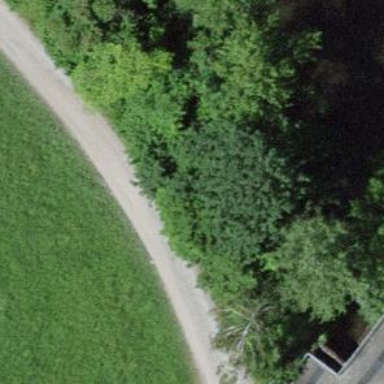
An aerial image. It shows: Road with steps.